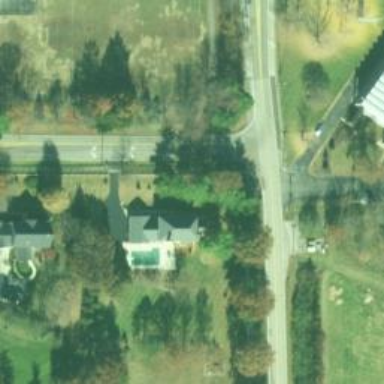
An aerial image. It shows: Road with stop sign.